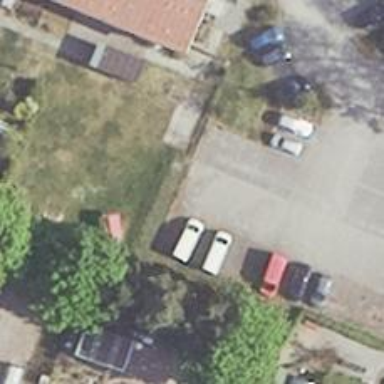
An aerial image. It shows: Parking aisle designated as service road.